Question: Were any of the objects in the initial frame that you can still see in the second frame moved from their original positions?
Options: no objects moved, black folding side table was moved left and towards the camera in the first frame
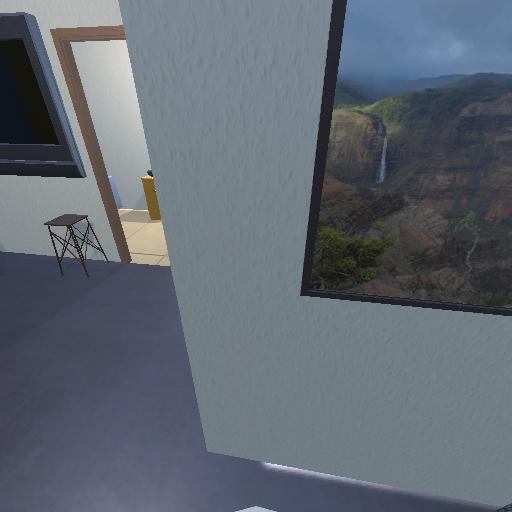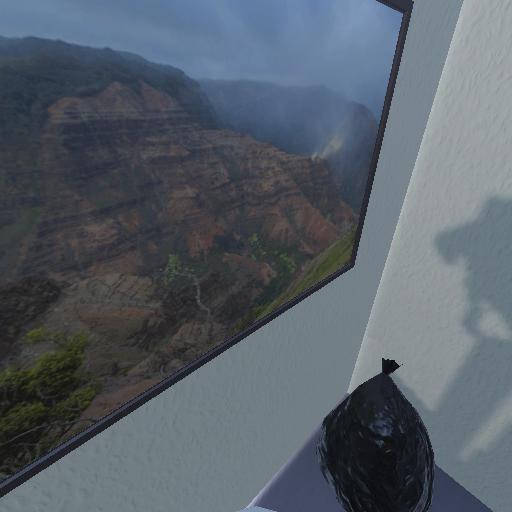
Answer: no objects moved